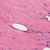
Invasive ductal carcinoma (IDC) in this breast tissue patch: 0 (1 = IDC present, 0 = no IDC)